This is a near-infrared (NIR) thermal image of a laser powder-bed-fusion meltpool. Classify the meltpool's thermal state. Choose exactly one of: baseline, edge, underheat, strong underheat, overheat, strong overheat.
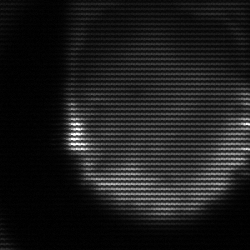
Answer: edge